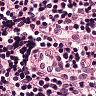
Metastatic tissue present: no